Question: In the following TSQL code I can use my local variable in first few lines and then I cannot use it again. Why am I not able to use it in the last line of my code ?
Where does its scope end?
'''
DECLARE @@CurrentDB varchar(50);
SET @@CurrentDB = 'MyDBNAME';
-- Find Data & Log Fiel locations
SELECT DB_NAME(database_id) AS DatabaseName, name AS LogicalFileName, physical_name AS PhysicalFileName, size/(128*1024) [GB]
FROM sys.master_files AS mf
WHERE DB_NAME(database_id) = @@CurrentDB
-- Detach DB
USE
GO
ALTER DATABASE SET SINGLE_USER WITH ROLLBACK IMMEDIATE
GO
USE [master]
GO
EXEC master.dbo.sp_detach_db @dbname = @@Cur
GO
'''
Here is the error:

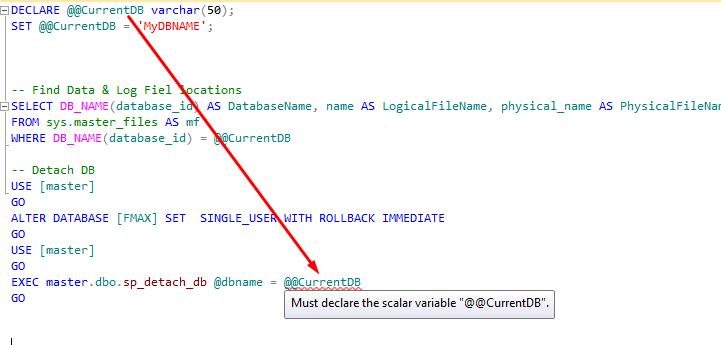
Answer: Any time you pass SQL Server a GO command, that ends the context in which the variable exists and it is no longer accessible by anything after that point in the T-SQL code. "Global" variables as such do not exist in SQL Server, but there are ways around it, generally by implementing a global variable table (either temporary or permanent).
You can get the general idea from this <URL> post that sets up a permanent table to track global variables.